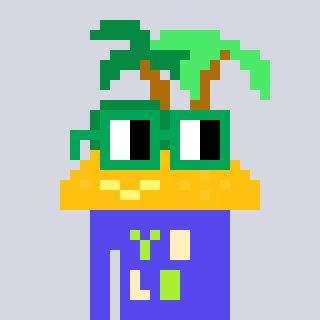
a pixel art character with square green glasses, a island-shaped head and a computerblue-colored body on a cool background